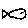
Label: fish